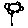
Label: flower